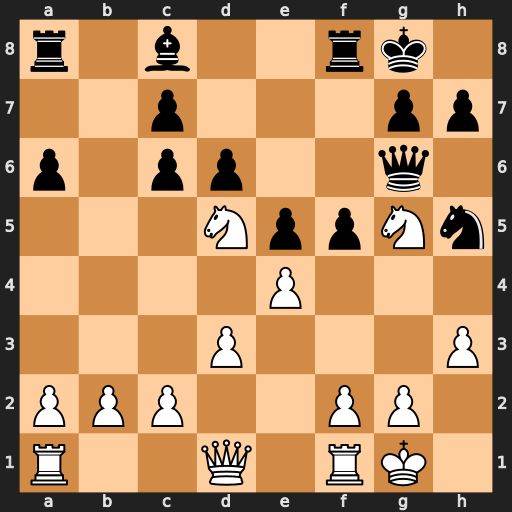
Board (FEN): r1b2rk1/2p3pp/p1pp2q1/3NppNn/4P3/3P3P/PPP2PP1/R2Q1RK1
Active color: w
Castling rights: -
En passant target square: -
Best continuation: Ne7+ Kh8 Nxg6+